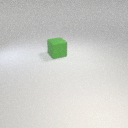
large green rubber cube